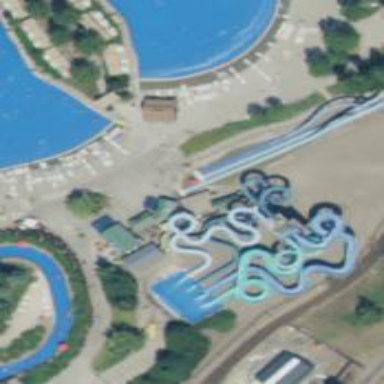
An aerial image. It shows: Water slide attraction.